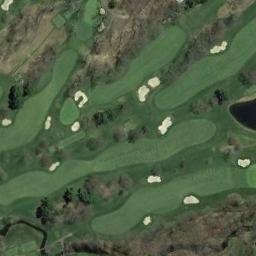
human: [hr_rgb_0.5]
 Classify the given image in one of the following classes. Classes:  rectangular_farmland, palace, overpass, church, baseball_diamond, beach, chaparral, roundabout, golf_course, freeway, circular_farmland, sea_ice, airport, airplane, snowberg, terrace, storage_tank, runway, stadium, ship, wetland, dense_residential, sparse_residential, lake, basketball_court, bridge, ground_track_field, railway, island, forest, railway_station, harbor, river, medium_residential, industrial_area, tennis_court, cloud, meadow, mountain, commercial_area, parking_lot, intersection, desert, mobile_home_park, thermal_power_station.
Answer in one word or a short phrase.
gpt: golf_course